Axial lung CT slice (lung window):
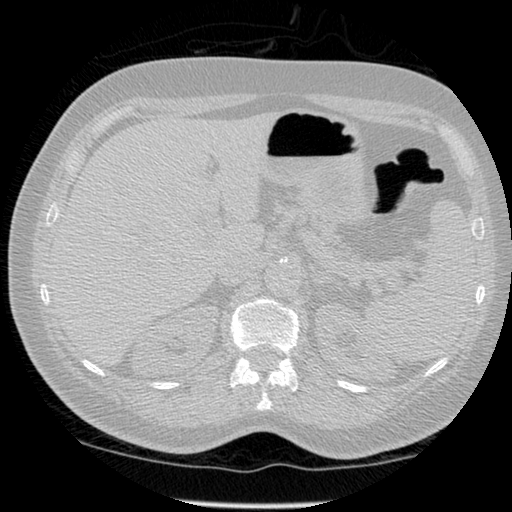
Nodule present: no